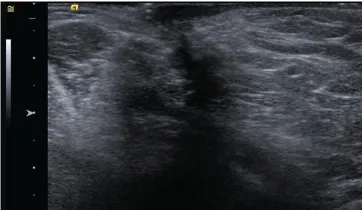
(A) Ultrasound showing a hypoechoic subcutaneous mass in the left axilla with an aspect ratio greater than one and acoustic shadowing.
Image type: radiology (ultrasound)